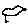
Label: bird